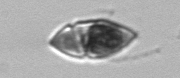
Label: Amphidinium